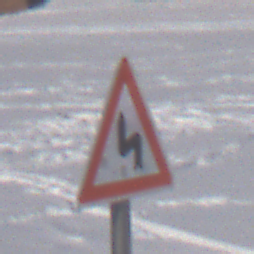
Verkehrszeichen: DoppelkurveZunaechstLinks
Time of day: MorningAfternoon
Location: Outdoor (Nature)
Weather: PartlyCloudy
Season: Winter
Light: Natural